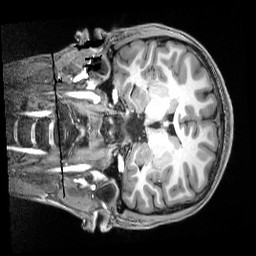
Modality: T1w
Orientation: coronal
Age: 19
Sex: male
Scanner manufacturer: siemens
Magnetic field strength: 3 T
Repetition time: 2.5 s
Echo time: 0.00343 s